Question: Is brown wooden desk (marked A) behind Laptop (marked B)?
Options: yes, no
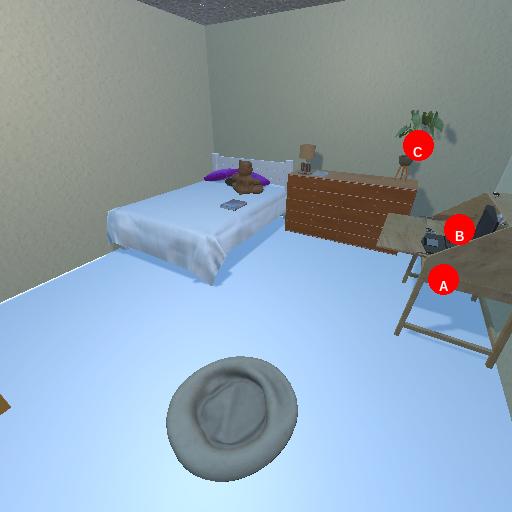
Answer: yes